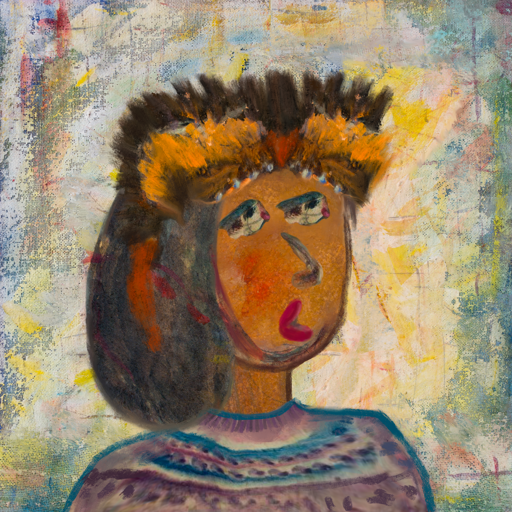
Background: Irani, Head And Neck Side: Pipe, Face Side: Pipe, Bust: HillGirl, Hair Side: Gypsy_Mother, Head Accessory: Gypsy_Queen, Second Necklace: Blank, Necklace: Blank, Baby: Blank